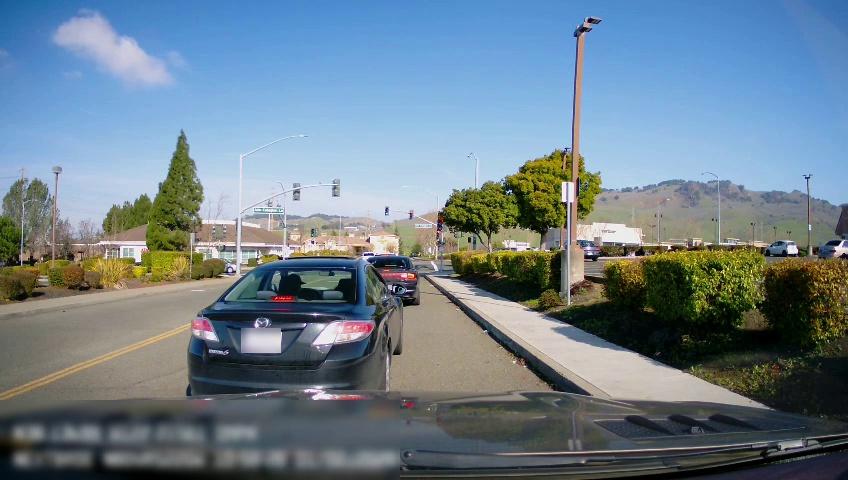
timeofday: Day
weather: Sunny
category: Drivable Space
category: Vehicles | Car
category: Vehicles | Car
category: Vehicles | Car
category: Vehicles | Car
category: Vehicles | Car
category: Vehicles | Car
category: Vehicles | Car
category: Lanes | Current Lane
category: Lanes | Alternate Lane
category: Traffic | Signs
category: Traffic | Lights
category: Traffic | Lights
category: Traffic | Lights
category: Traffic | Lights
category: Traffic | Lights
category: Traffic | Signs
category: Traffic | Signs
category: Traffic | Lights
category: Traffic | Lights
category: Traffic | Signs
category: Traffic | Lights
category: Traffic | Lights